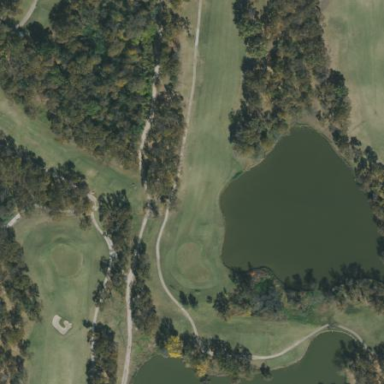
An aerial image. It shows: Water hazard in golf course. The hazard is natural water feature.